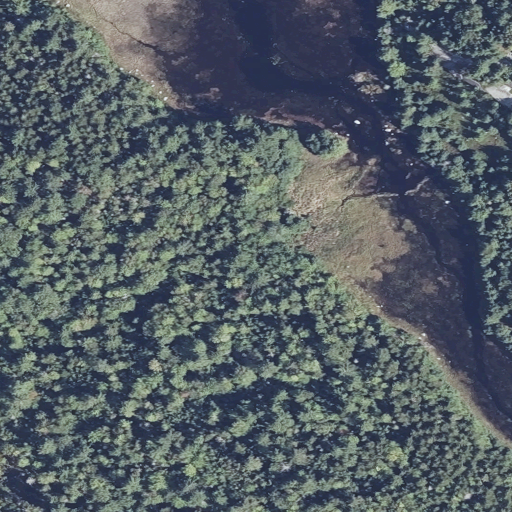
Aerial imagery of cape in Maine named Owls Head containing evergreen forest, mixed forest, herbaceous wetlands, woody wetlands, open water, grassland, and deciduous forest